Question: i have a form of the Grille Table: when adding a new object in my form :my is set to false. i tried to identify the error by adding this method:
'''
if (!ModelState.IsValid)
{
var errors = ModelState.SelectMany(x => x.Value.Errors.Select(z => z.Exception));
// Breakpoint, Log or examine the list with Exceptions.
}
'''
and the error message was just i didn't know how to fix it and exactly in which folder i must search my error ??

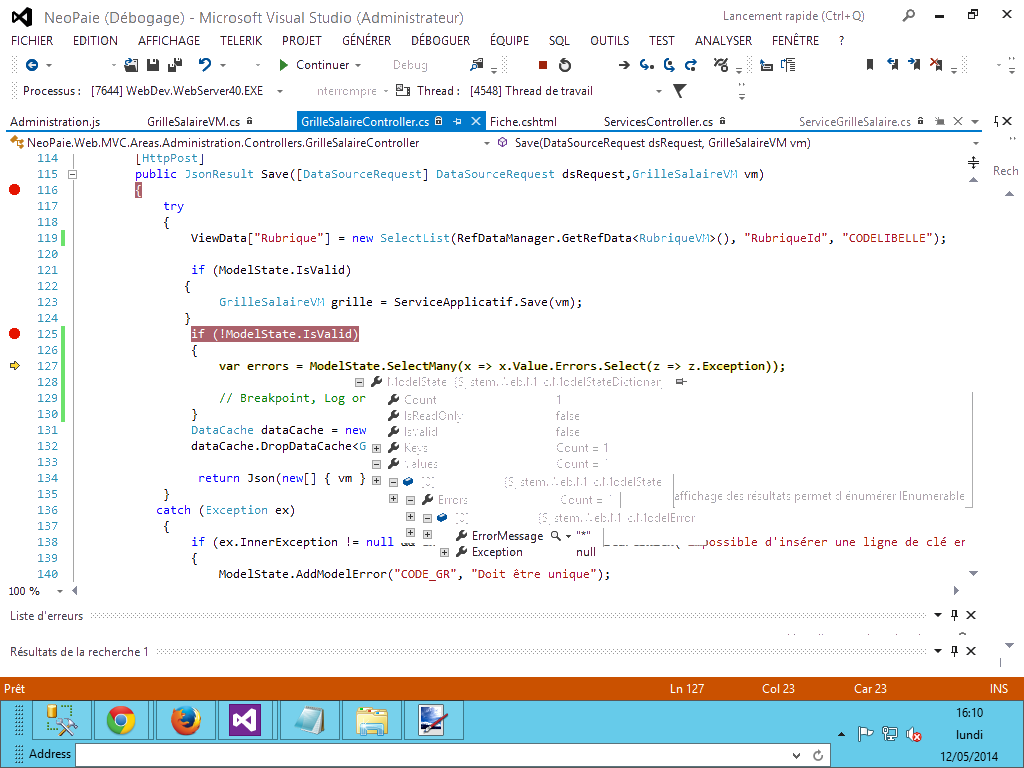
Answer: on your break point on line 125 do a Quick Watch on ModelState and go through the Values to find which one(s) have the error flag set.
Link from raphael will help.